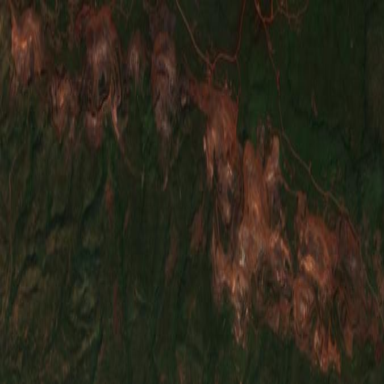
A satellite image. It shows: Quarry area.